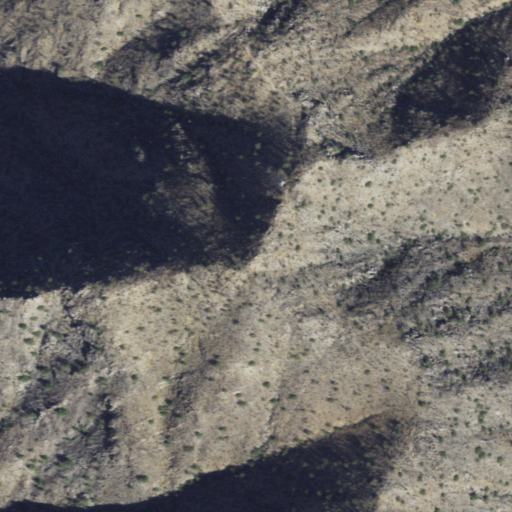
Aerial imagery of ridge(s) in Arizona named Casa Grande Mountains containing only shrub